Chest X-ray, AP view. Patient: 21 years old, sex M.
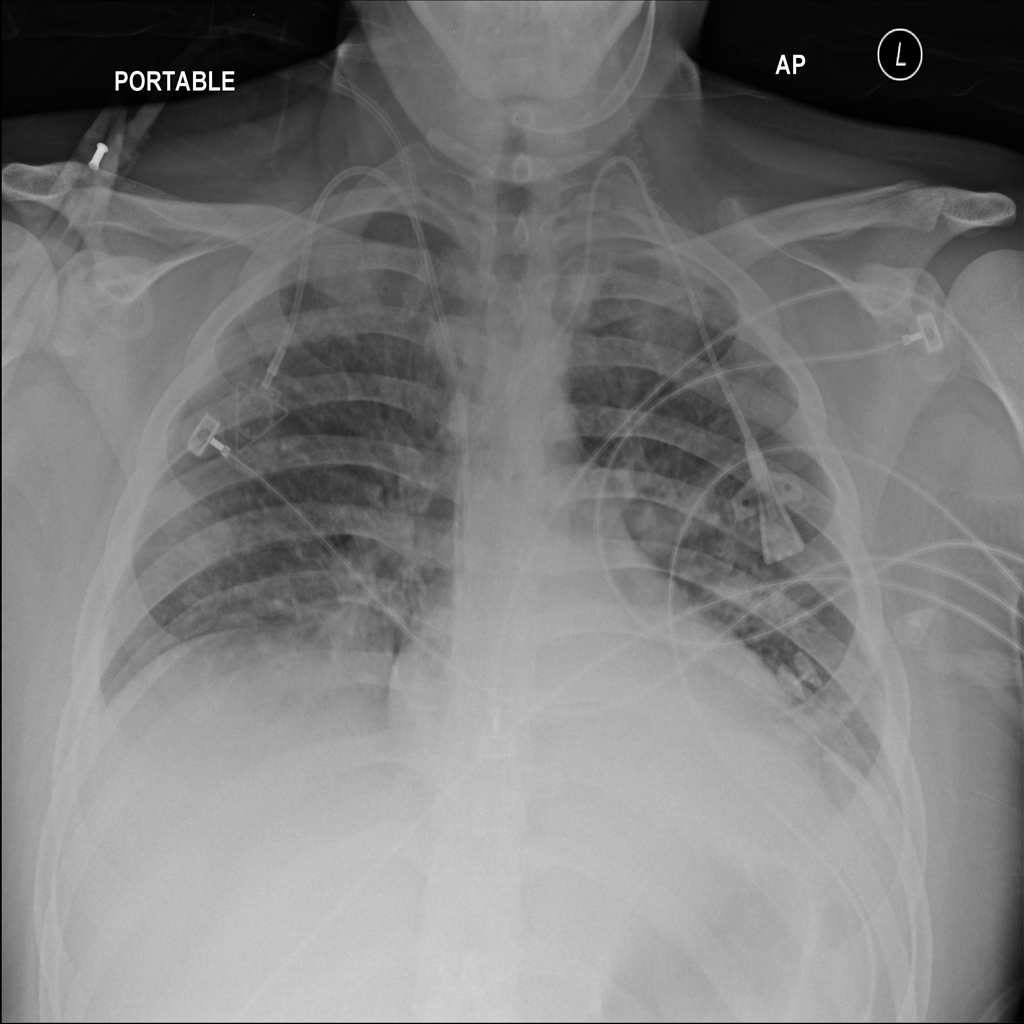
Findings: Consolidation